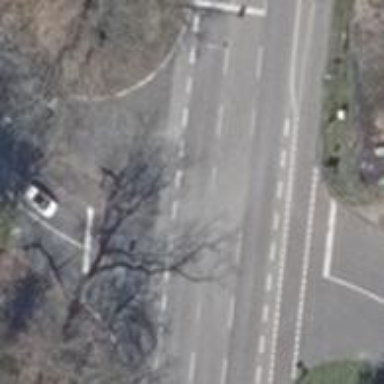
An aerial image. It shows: Asphalt road with primary highway designation. There is dedicated cycle lane on the left.